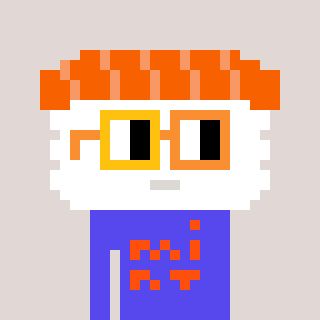
a pixel art character with square yellow and orange glasses, a nigiri-shaped head and a computerblue-colored body on a warm background